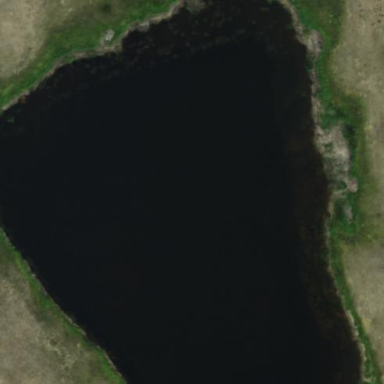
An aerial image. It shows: Serene lake.